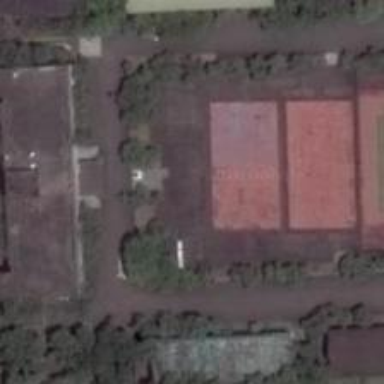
Several courts are surrounded by greebelt to form a rectangle .